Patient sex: F
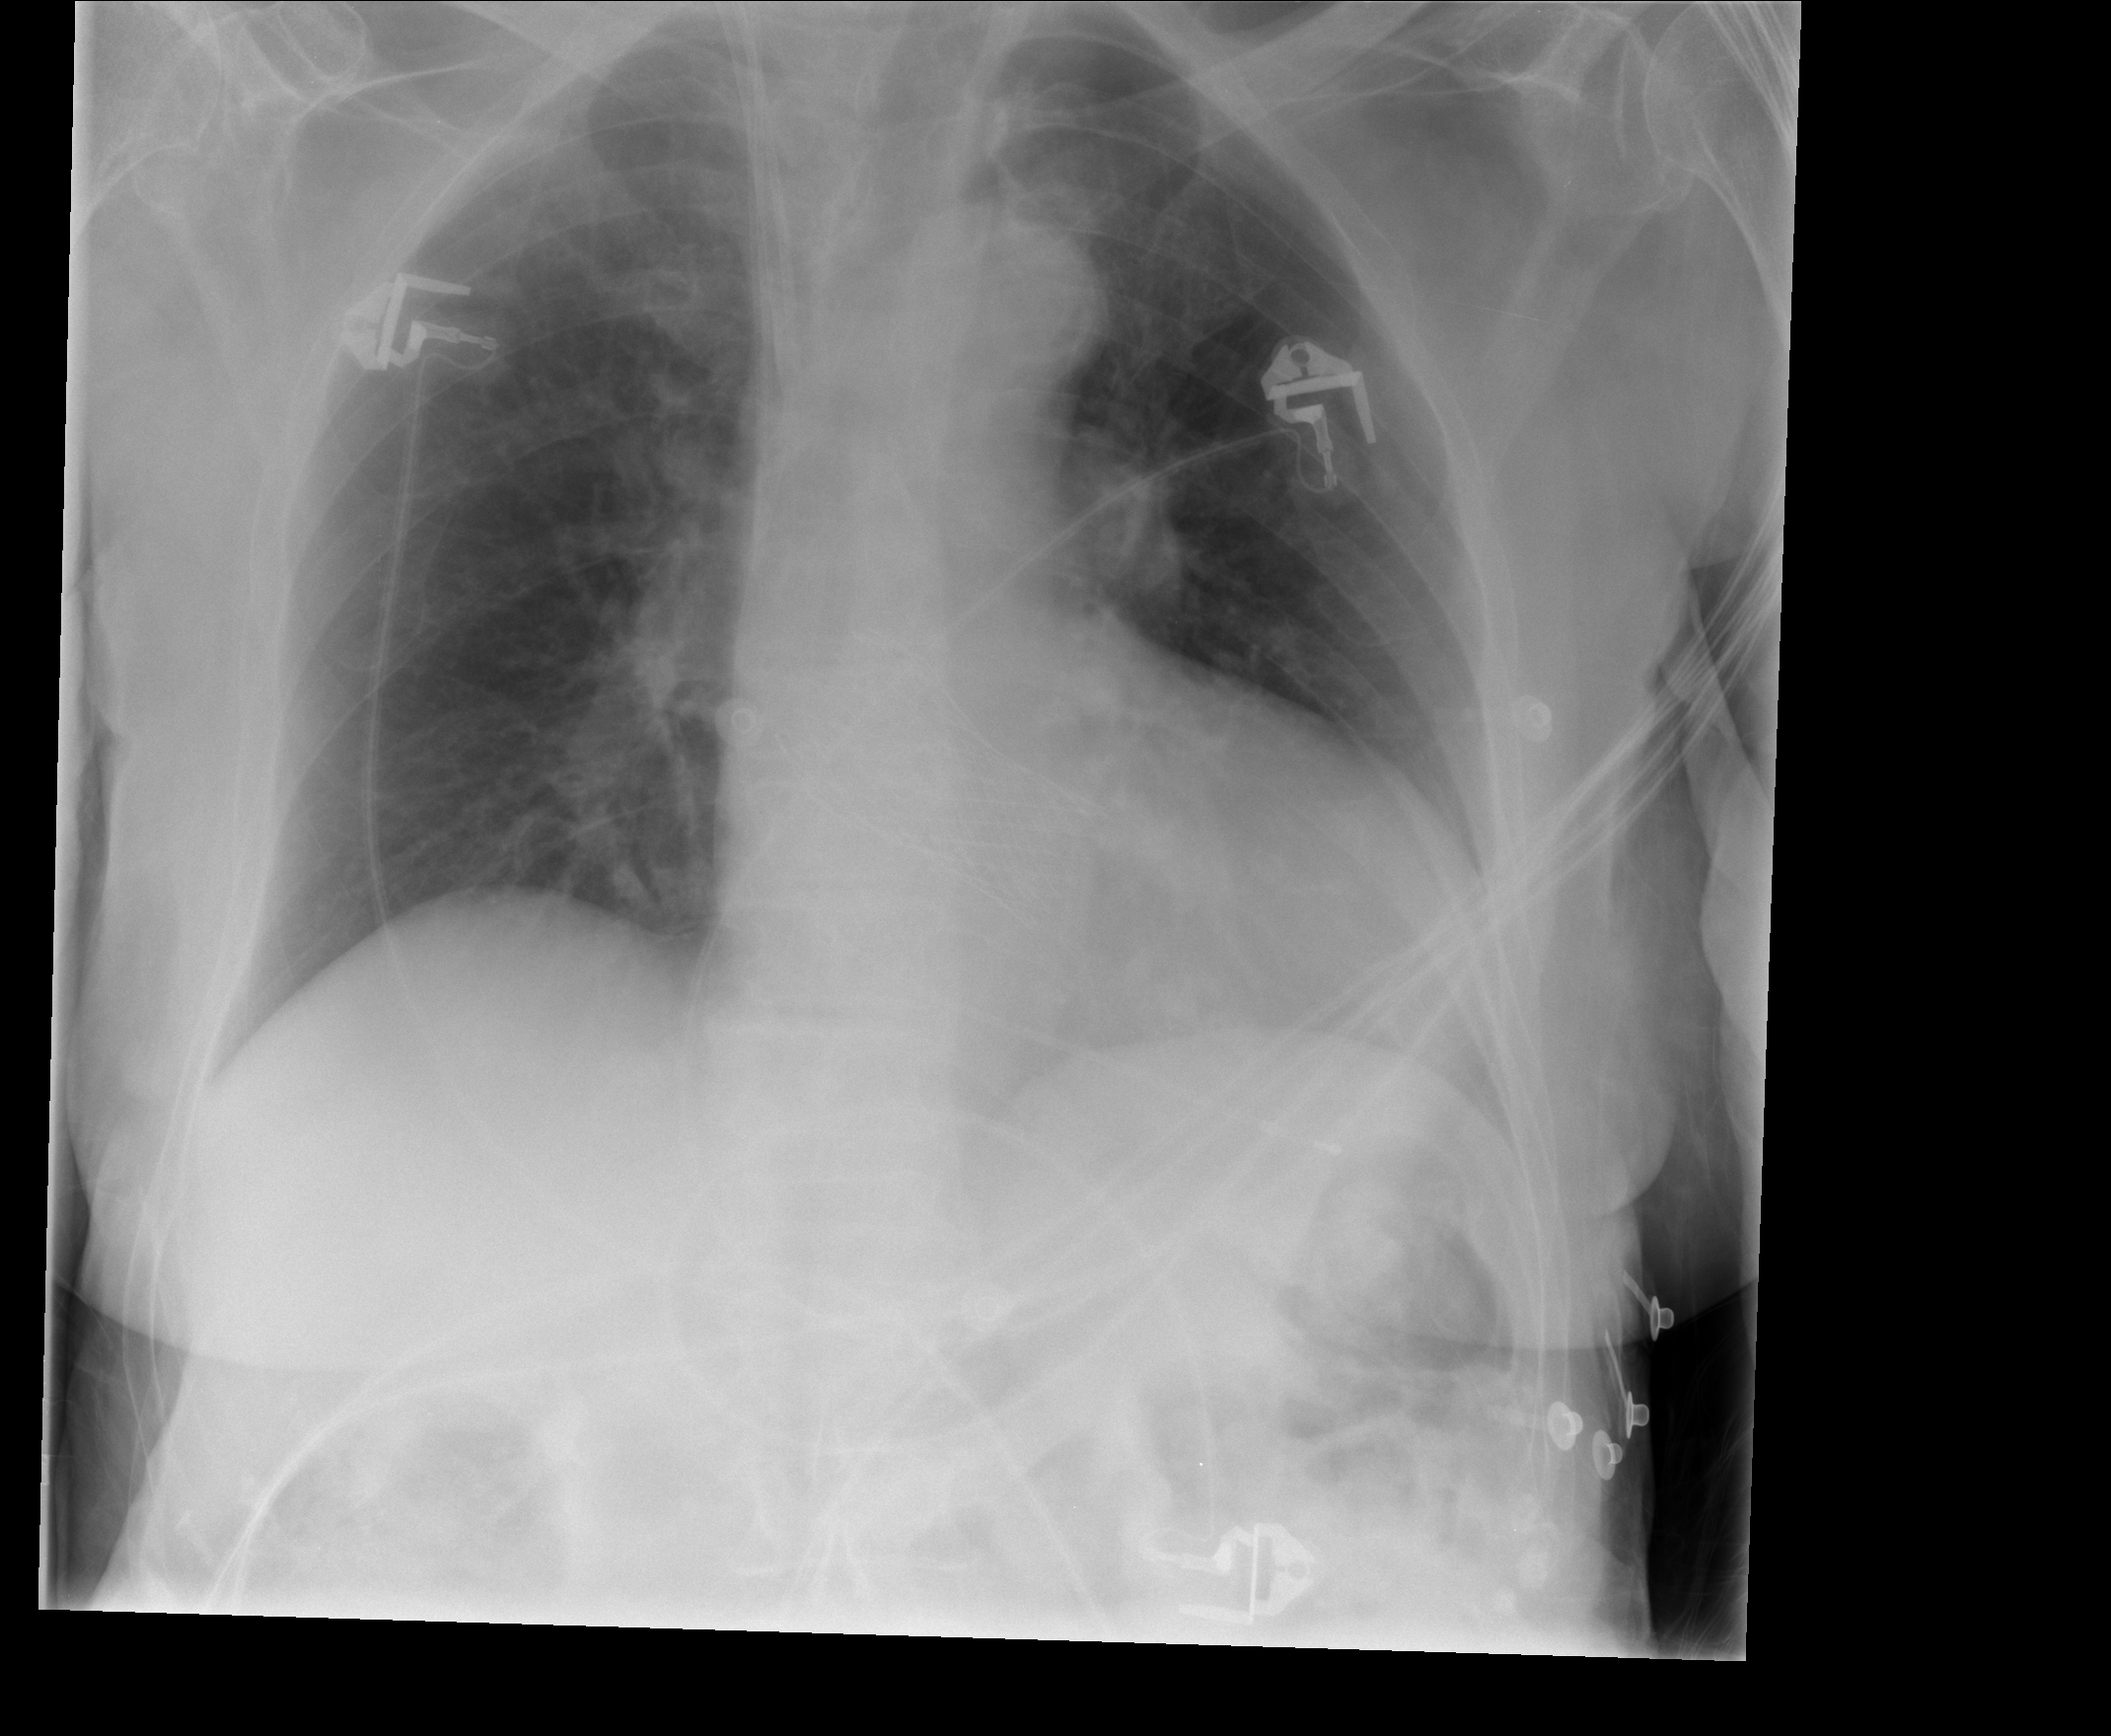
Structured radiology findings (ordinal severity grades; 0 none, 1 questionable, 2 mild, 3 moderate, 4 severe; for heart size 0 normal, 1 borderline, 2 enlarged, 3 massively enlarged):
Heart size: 2
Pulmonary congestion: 1
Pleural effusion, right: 0
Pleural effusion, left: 0
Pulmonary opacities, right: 0
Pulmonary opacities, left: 0
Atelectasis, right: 0
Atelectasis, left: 2